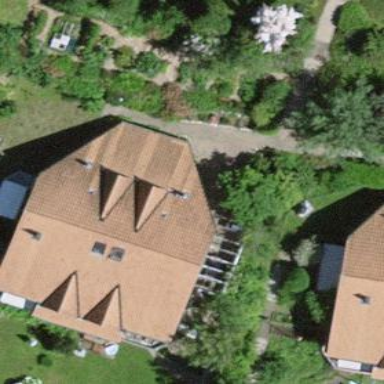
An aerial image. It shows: Simple house.